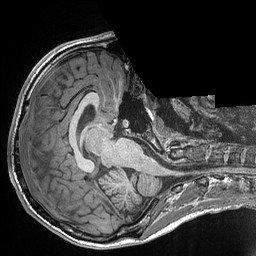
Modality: T1w
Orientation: axial
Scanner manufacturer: siemens
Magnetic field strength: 3 T
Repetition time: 2.3 s
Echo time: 0.00298 s